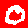
Digit: 0